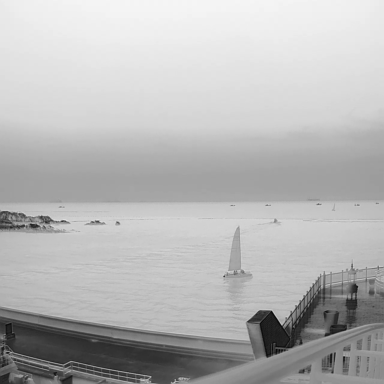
There are eight objects shown in the infrared image, including two sailboats, a canoe, and five bulk_carriers.